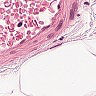
Metastatic tissue present: no